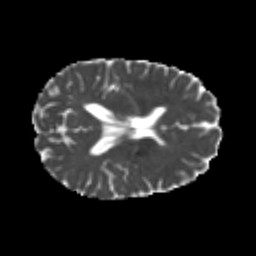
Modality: MD
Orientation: axial
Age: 22
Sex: female
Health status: healthy
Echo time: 0.074 s